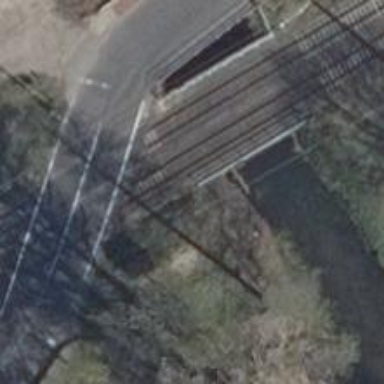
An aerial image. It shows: Bridge over railway with electrified contact lines.